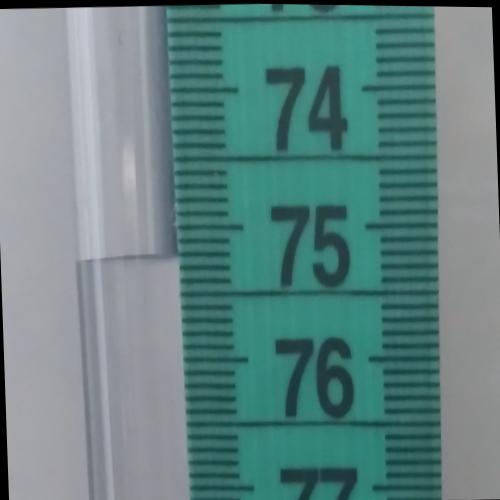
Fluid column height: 75.2 cm